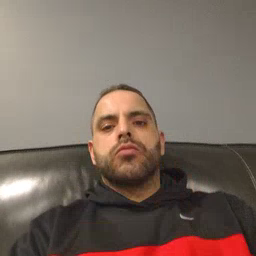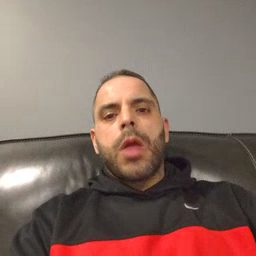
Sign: tongue